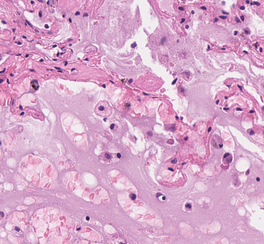
Tumor epithelial tissue: no
Tumor-associated stroma tissue: no
Normal tissue: yes